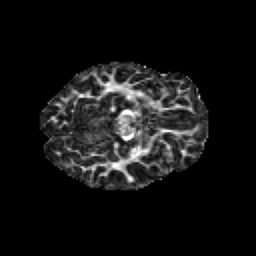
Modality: FA
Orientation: axial
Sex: male
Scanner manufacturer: siemens
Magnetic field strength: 3 T
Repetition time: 5 s
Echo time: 0.071 s